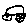
Label: car